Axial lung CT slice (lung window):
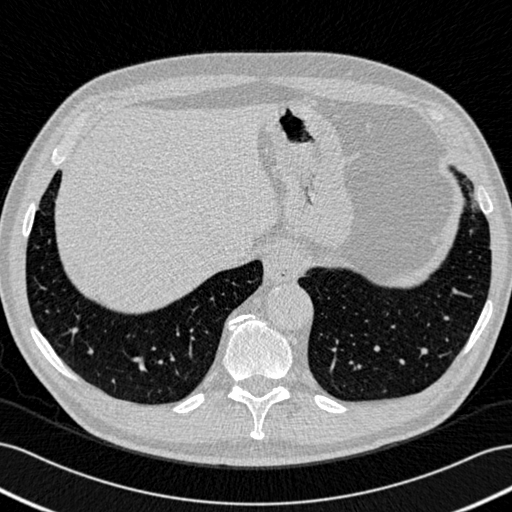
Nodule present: no